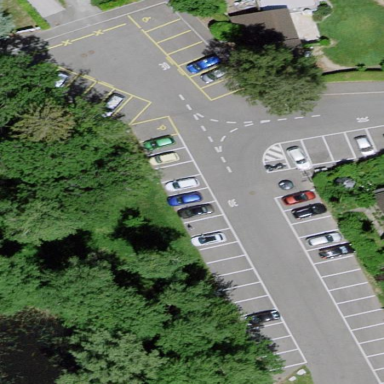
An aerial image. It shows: Parking area with surface.